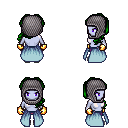
a pixel art fantasy rpg character, female body template, dark elf, purple skin, overskirt, magenta pants, green princess hairstyle, chain hood, gold gloves, white slippers, four views (front, back, left, right), 2x2 character sprite sheet, small pixel art, hard edges, no anti-aliasing